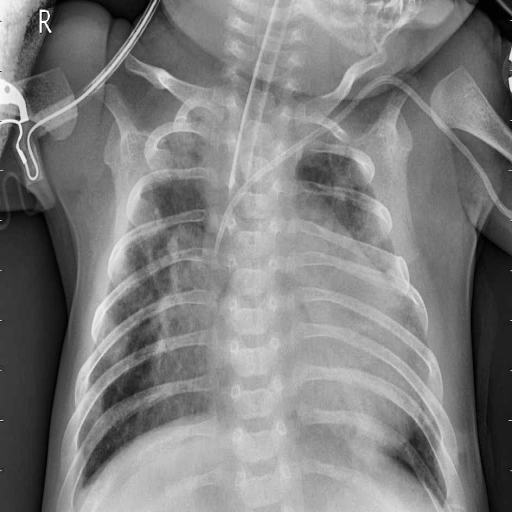
Finding: PNEUMONIA